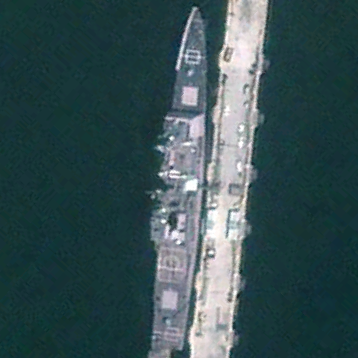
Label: cruiser